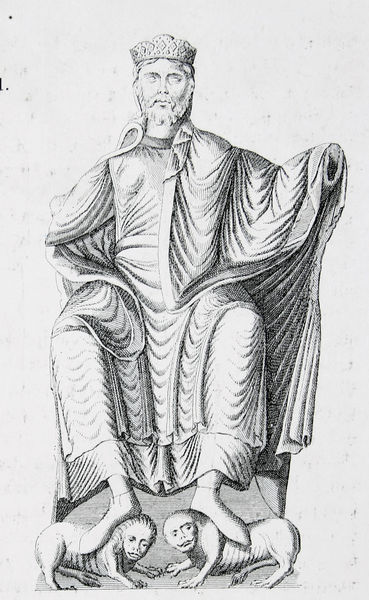
Titel: König Dagobert(?)
Standort: Saint Denis
Institution: Abteikirche
Schlagwörter: hand, mann, schatten, weiß, sitzen, grau, haar, kleid, licht, mund, nase, schwarz, skizze, zeichnung, blick, tier, tiere, bart, arm, augen, falten, kleidung, vollbart, ärmel, bildnis, hals, figur, gewand, haare, mantel, sitzend, krone, lippen, skulptur, statue, beine, füße, papier, sitz, sitze, schuhe, farbe, grafik, graphik, kaiser, könig, thron, falte, brauen, faltenwurf, penis, druck, schwarzweiß, herrscher, entwurf, otto, löwen, löwe, karl, grotesk, groteske, heinrich, vierbeiner, beschädigt, thronen, doppelseite, heil, handlos, adolf, doppelfigur, fuß aufstellen, fußaufsetzen, füsseln, schraffursitzen, bilnd, ottone, fehlende arme